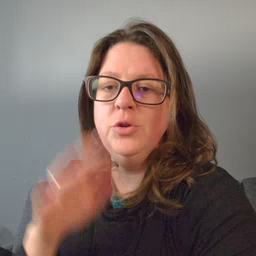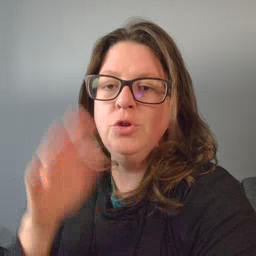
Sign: tree